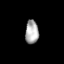
Tissue: lung
Cell type: Epithelial cells
Senescence score: 0.2033
Nuclear area (px): 305
Mean DAPI intensity: 172.551